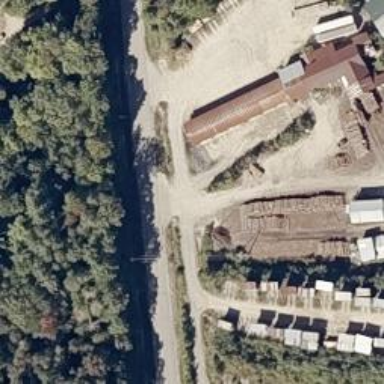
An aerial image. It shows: Sawmill craft.